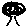
Label: tree